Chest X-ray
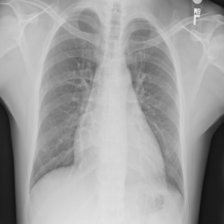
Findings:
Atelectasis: negative
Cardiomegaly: positive
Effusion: negative
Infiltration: negative
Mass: negative
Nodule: negative
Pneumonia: negative
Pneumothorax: negative
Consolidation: negative
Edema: negative
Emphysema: negative
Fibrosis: negative
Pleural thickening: negative
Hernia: negative